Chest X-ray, AP view. Patient: 32 years old, sex F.
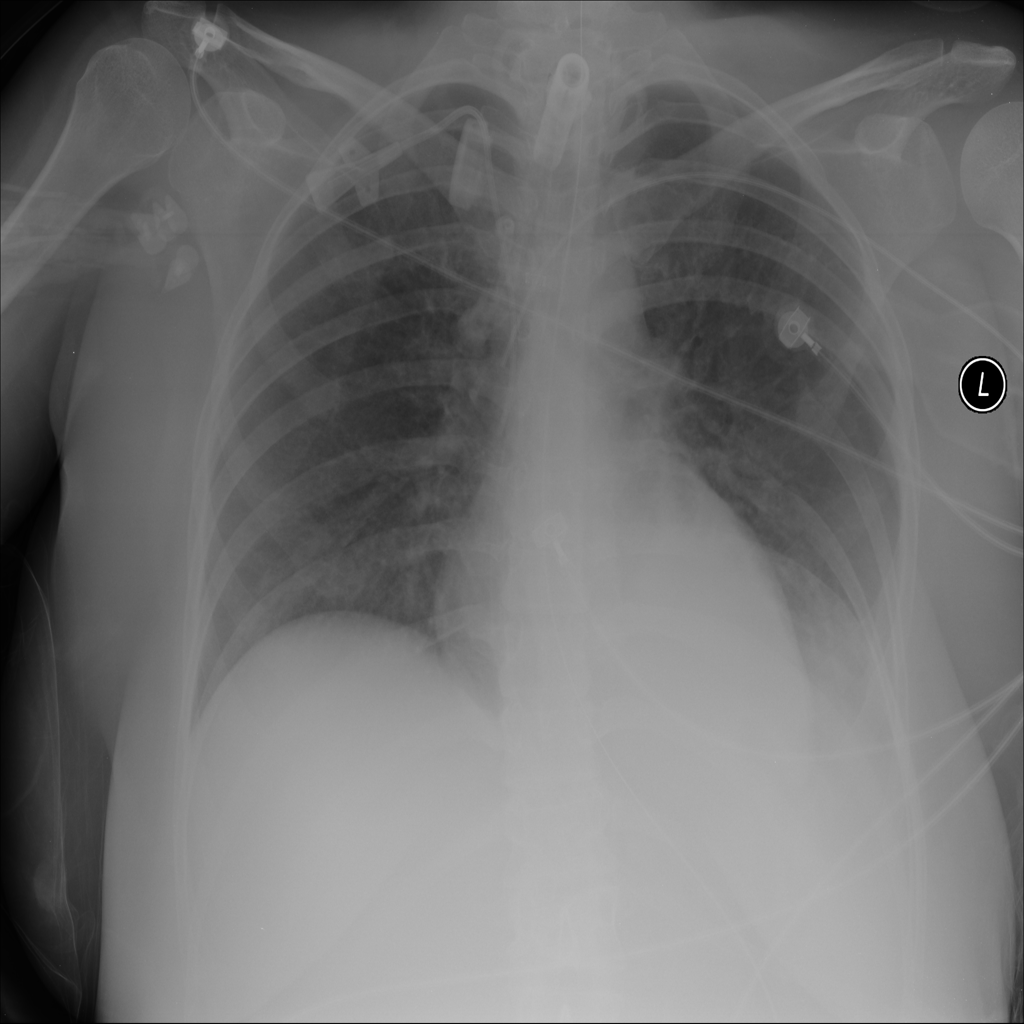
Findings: Atelectasis, Effusion